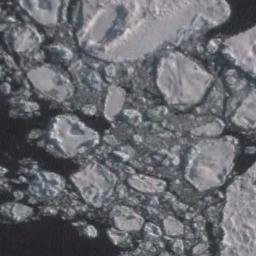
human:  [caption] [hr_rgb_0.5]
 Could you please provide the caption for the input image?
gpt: A lot of sea ice of different sizes and thickness gathers together and the color of the seawater is deep blue .

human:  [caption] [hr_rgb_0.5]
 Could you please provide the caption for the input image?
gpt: There are many ice on the dark green sea .

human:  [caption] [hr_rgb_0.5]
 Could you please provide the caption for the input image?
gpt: There are different shapes of sea ice .

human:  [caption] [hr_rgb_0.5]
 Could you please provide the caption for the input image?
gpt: Countless ice cubes of all sizes are closely connected into a large piece floating on the deep blue sea .

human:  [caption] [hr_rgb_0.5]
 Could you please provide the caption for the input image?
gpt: There are many sea ice linked into sheets .